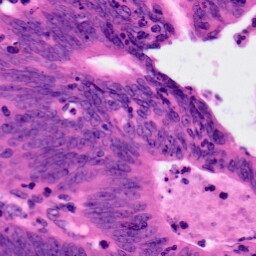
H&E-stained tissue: Colon